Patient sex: M
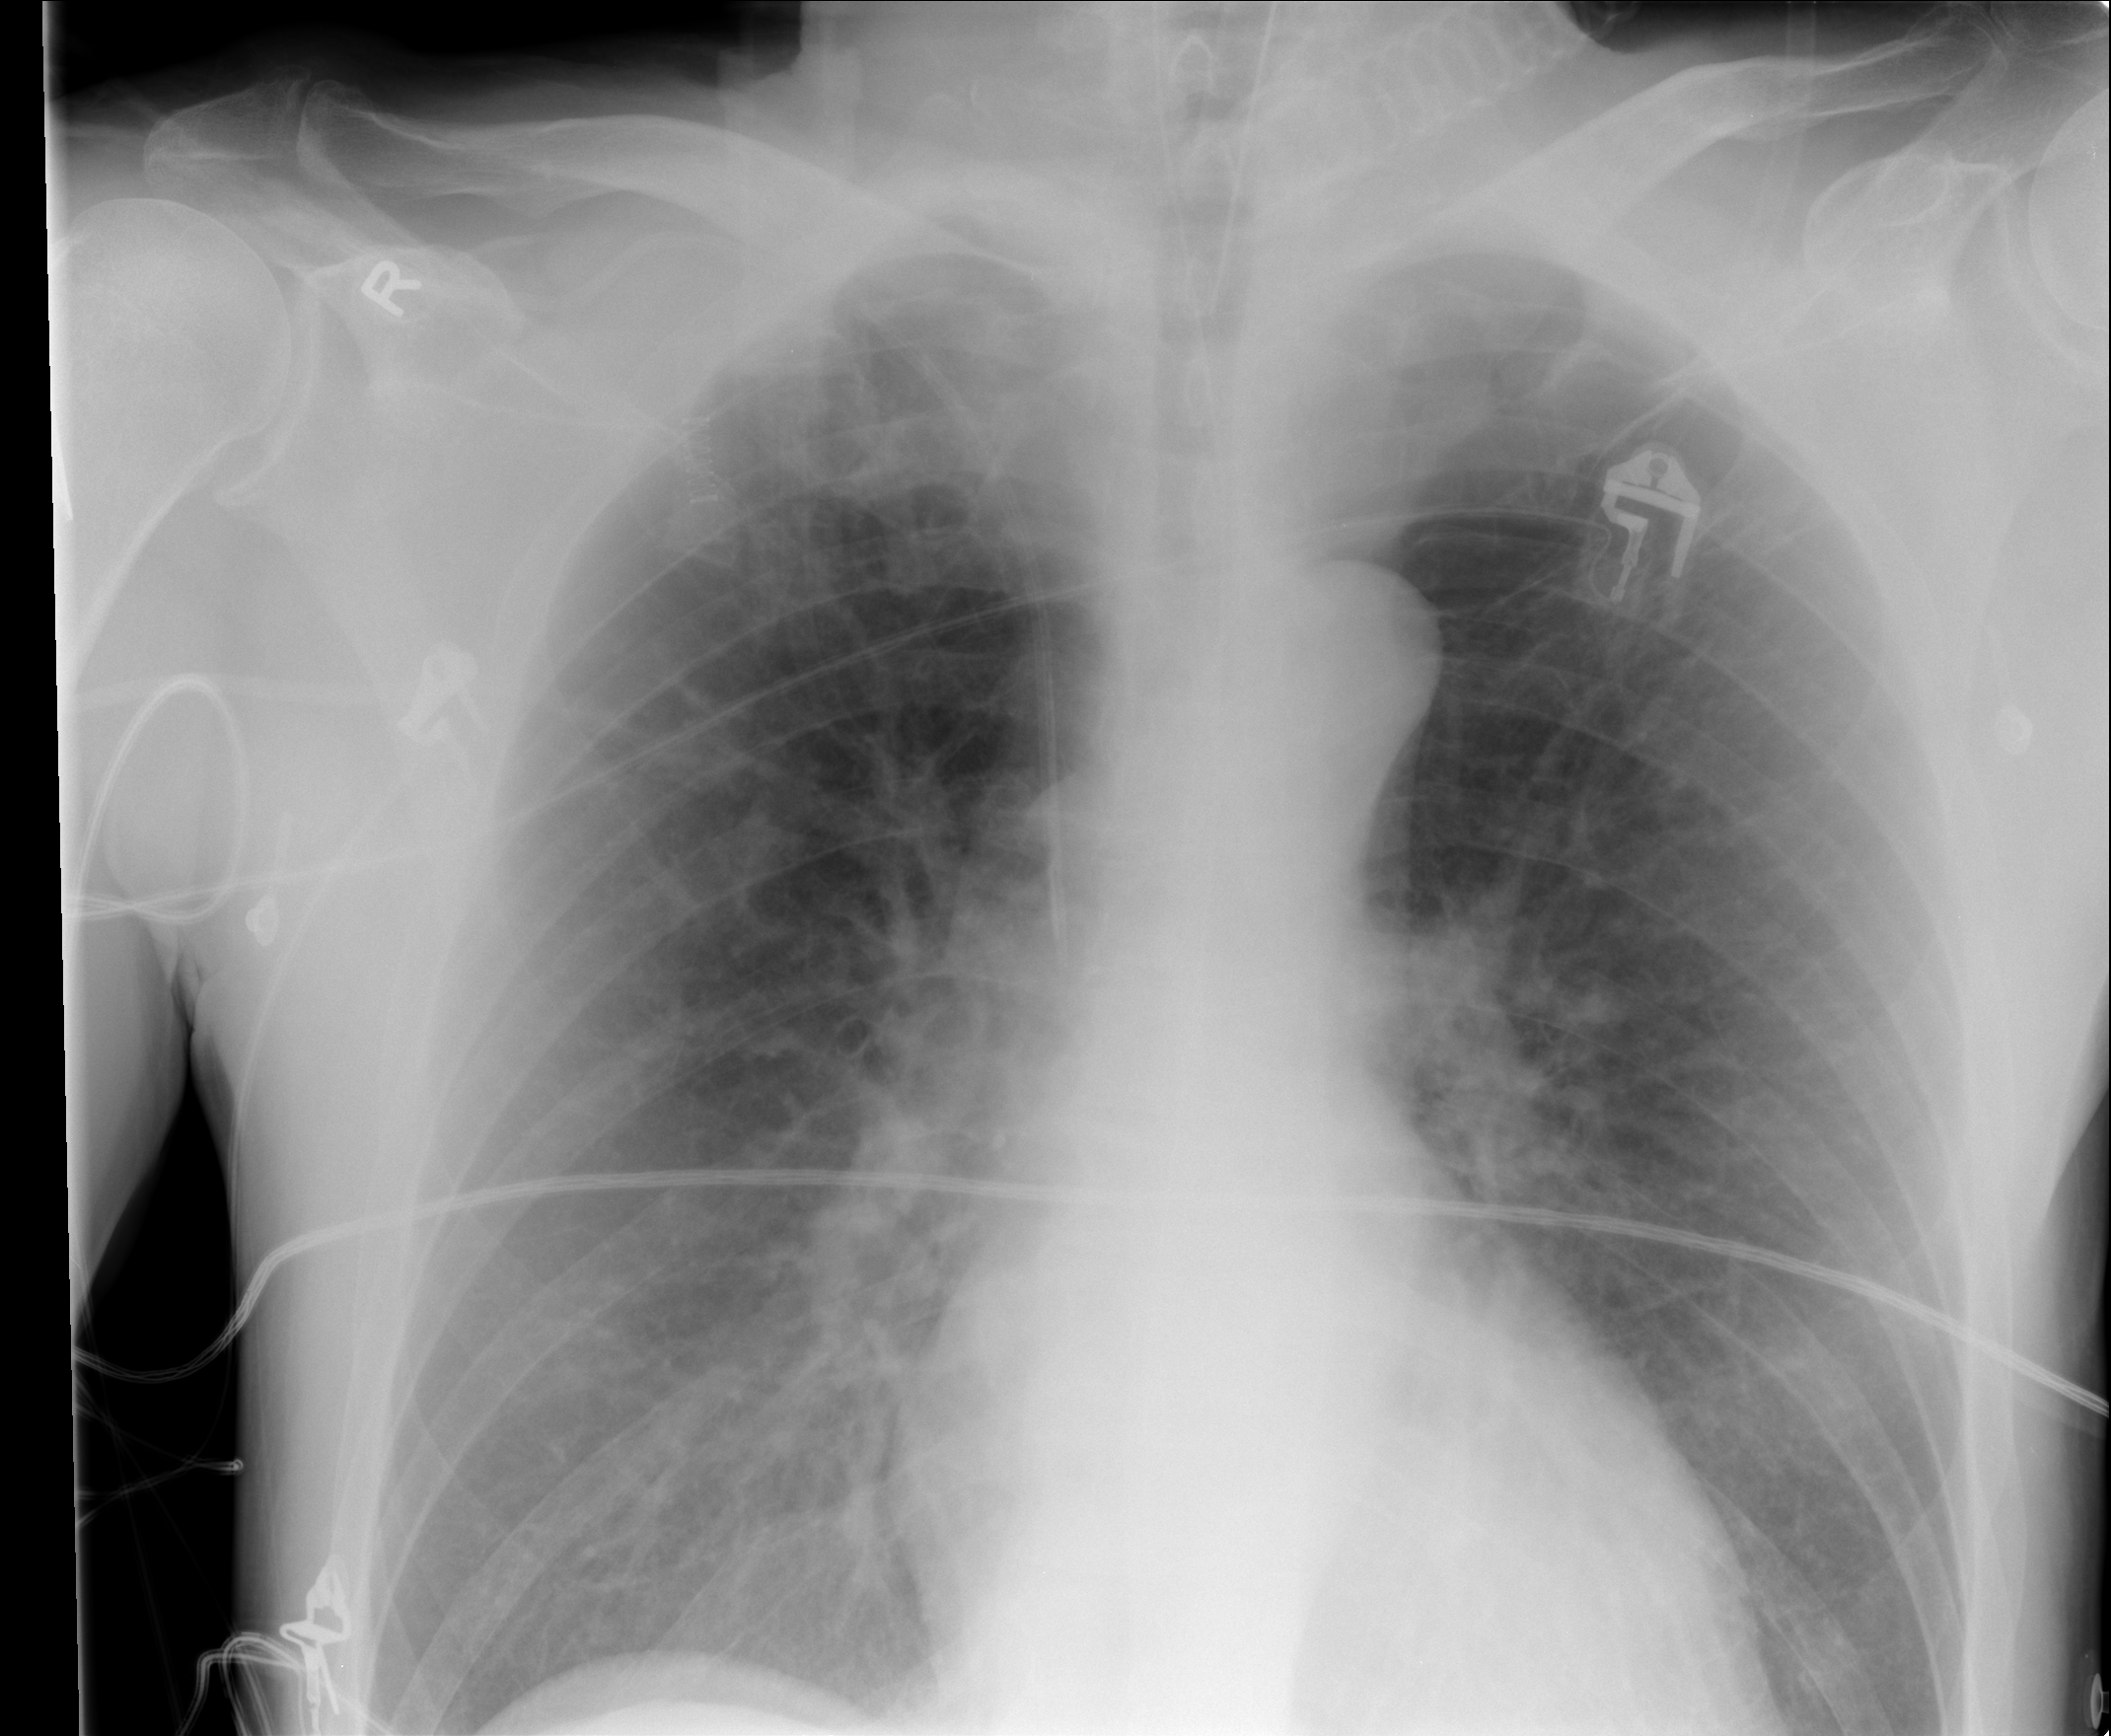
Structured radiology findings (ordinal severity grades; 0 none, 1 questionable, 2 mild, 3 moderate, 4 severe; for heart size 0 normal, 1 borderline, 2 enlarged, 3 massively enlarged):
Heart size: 0
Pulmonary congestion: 2
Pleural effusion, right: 0
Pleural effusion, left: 0
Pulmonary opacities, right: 0
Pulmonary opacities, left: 0
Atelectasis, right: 0
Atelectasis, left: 1